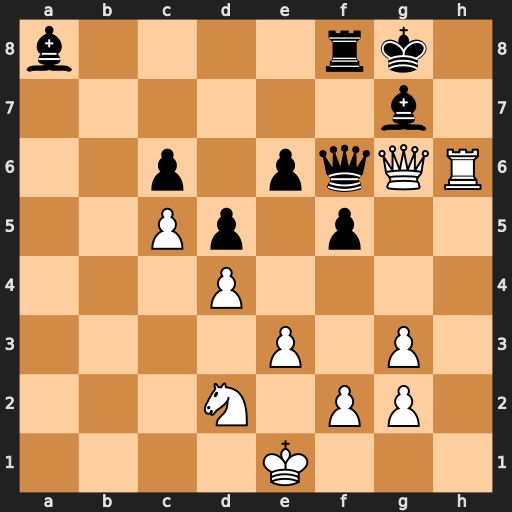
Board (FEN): b4rk1/6b1/2p1pqQR/2Pp1p2/3P4/4P1P1/3N1PP1/4K3
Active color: w
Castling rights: -
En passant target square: -
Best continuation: Qh7+ Kf7 Rxf6+